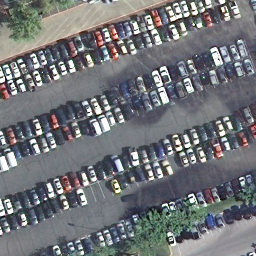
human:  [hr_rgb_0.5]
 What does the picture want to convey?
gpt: parking lot